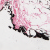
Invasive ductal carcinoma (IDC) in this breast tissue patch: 0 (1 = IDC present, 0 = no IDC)